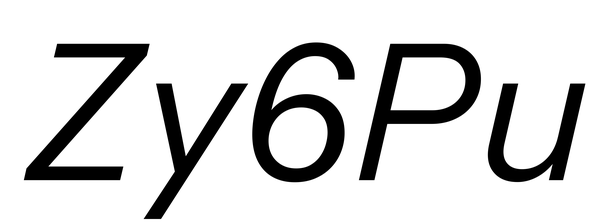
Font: InstrumentSans-Italic_Italic